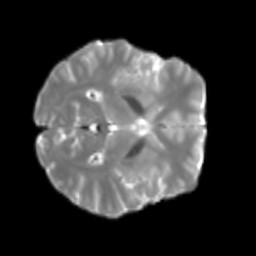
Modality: T2w
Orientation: axial
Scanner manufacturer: siemens
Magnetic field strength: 3 T
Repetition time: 4 s
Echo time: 0.0594 s